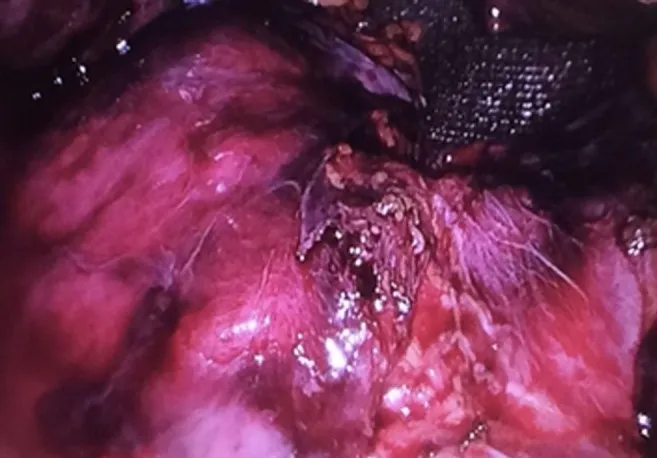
Intra-abdominal laparoscopic views of prosthetic mesh repair placed over the diaphragmatic defect.
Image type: medical_photograph (other_medical_photograph)